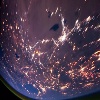
Label: land